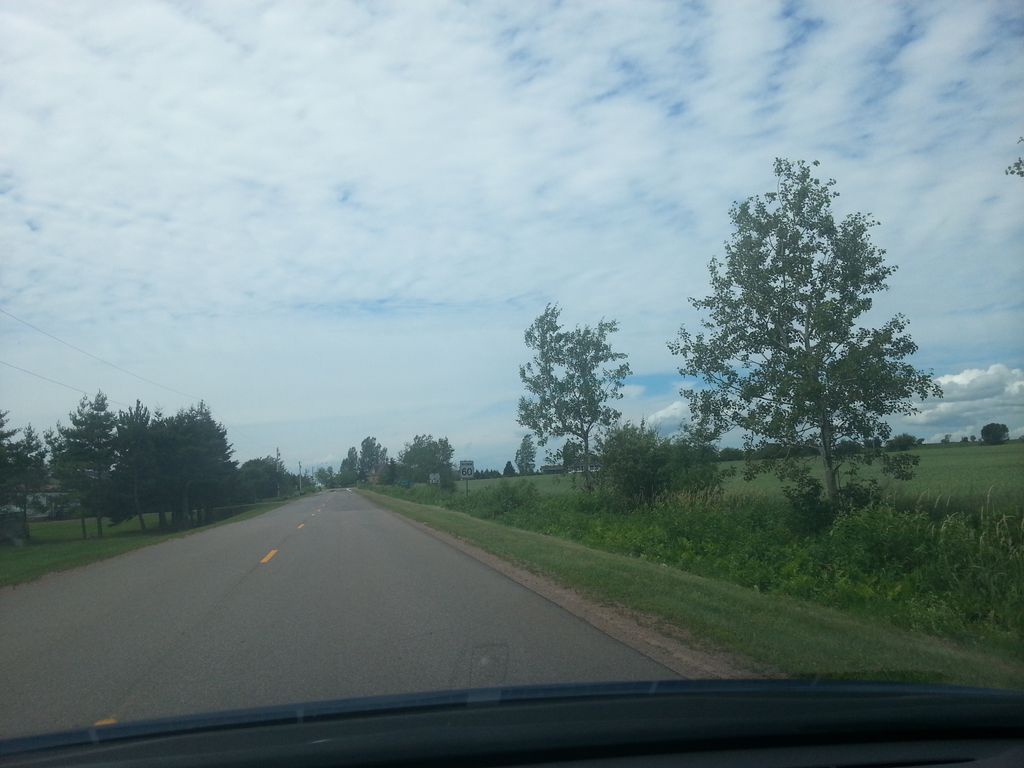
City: charlottetown